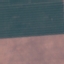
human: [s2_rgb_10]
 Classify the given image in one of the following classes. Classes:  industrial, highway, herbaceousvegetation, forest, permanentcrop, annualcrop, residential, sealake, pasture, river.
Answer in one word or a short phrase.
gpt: AnnualCrop